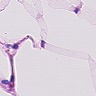
Metastatic tissue present: no